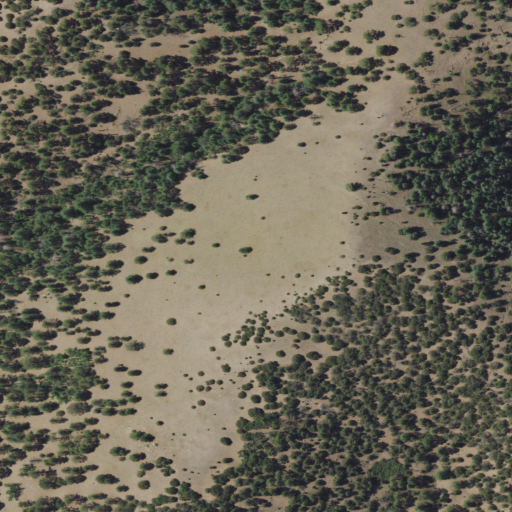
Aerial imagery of mountain in New Mexico named Madre Mountain containing evergreen forest and shrub